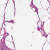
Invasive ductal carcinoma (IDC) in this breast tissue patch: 0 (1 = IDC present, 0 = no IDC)